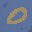
Label: 0